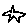
Label: star